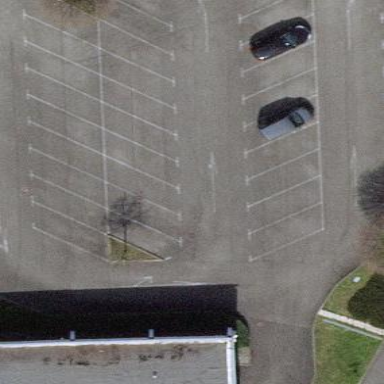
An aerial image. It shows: Parking area with surface.